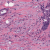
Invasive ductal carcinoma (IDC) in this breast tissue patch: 1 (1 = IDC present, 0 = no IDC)